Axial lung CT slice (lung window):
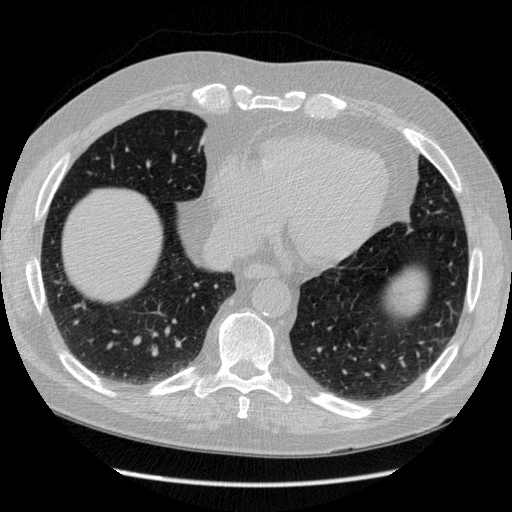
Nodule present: no